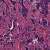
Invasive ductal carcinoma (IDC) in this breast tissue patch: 1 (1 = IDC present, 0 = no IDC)